Field crop: tomato
Growth stage: 1
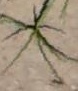
Species: cyperus